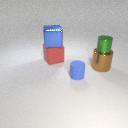
large blue metal cube above large red rubber cube